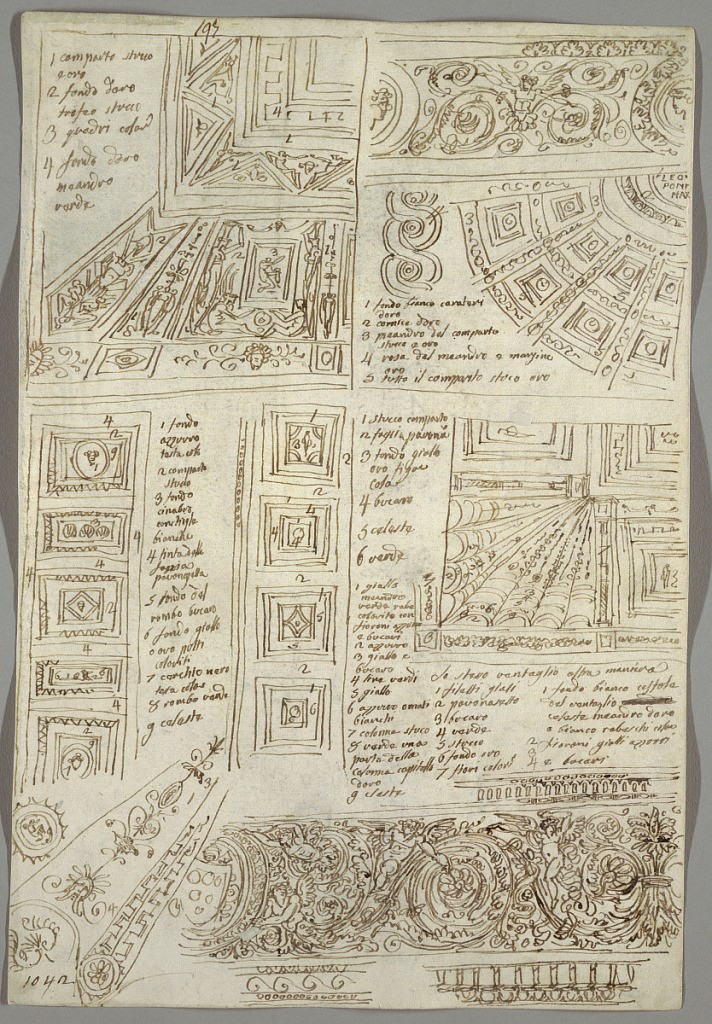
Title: Four Decorative Studies of Ceilings; Verso: Anatomical Studies
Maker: Felice Giani, Italian, 1758–1823
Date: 1814–18
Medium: Pen and ink, brush and watercolor washes over graphite on laid paper
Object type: Drawing
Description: Four decorative studies of ceilings with grotesque; frieze with cupid. Verso: Masculine head in profile shown in antique helmet.